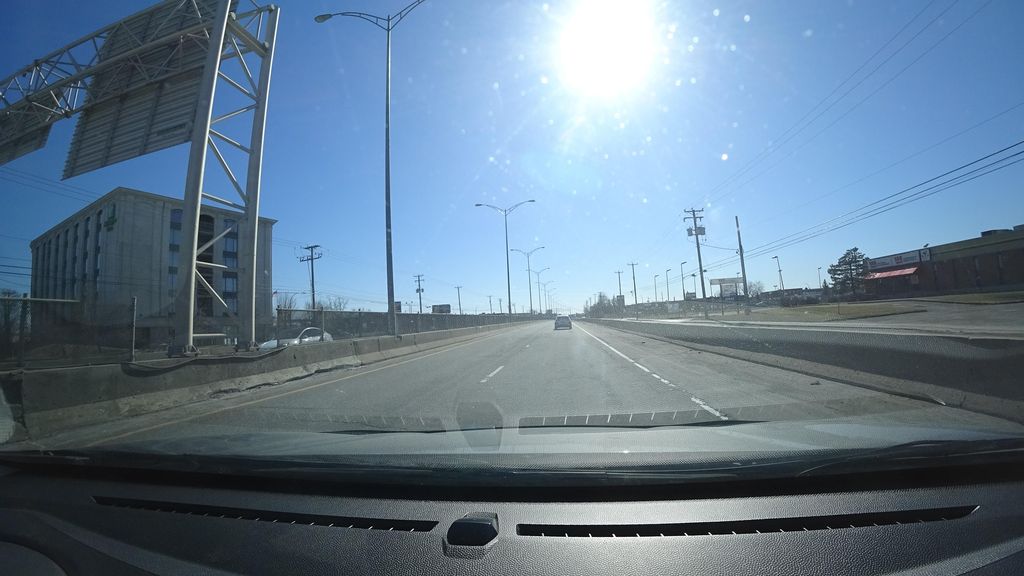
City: montreal